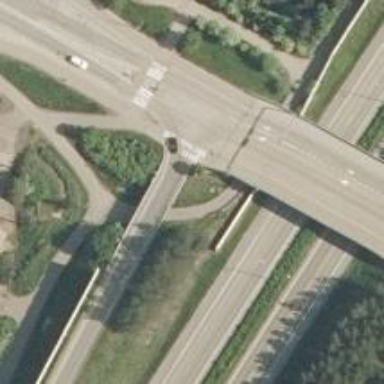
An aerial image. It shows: Asphalt bridge over tertiary motorway link.